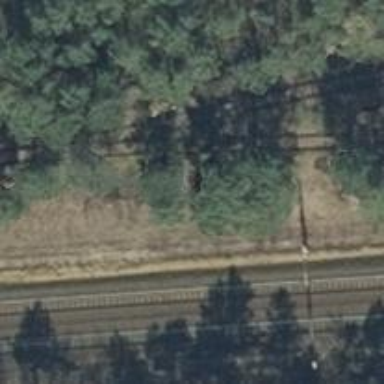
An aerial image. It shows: Railway switch.